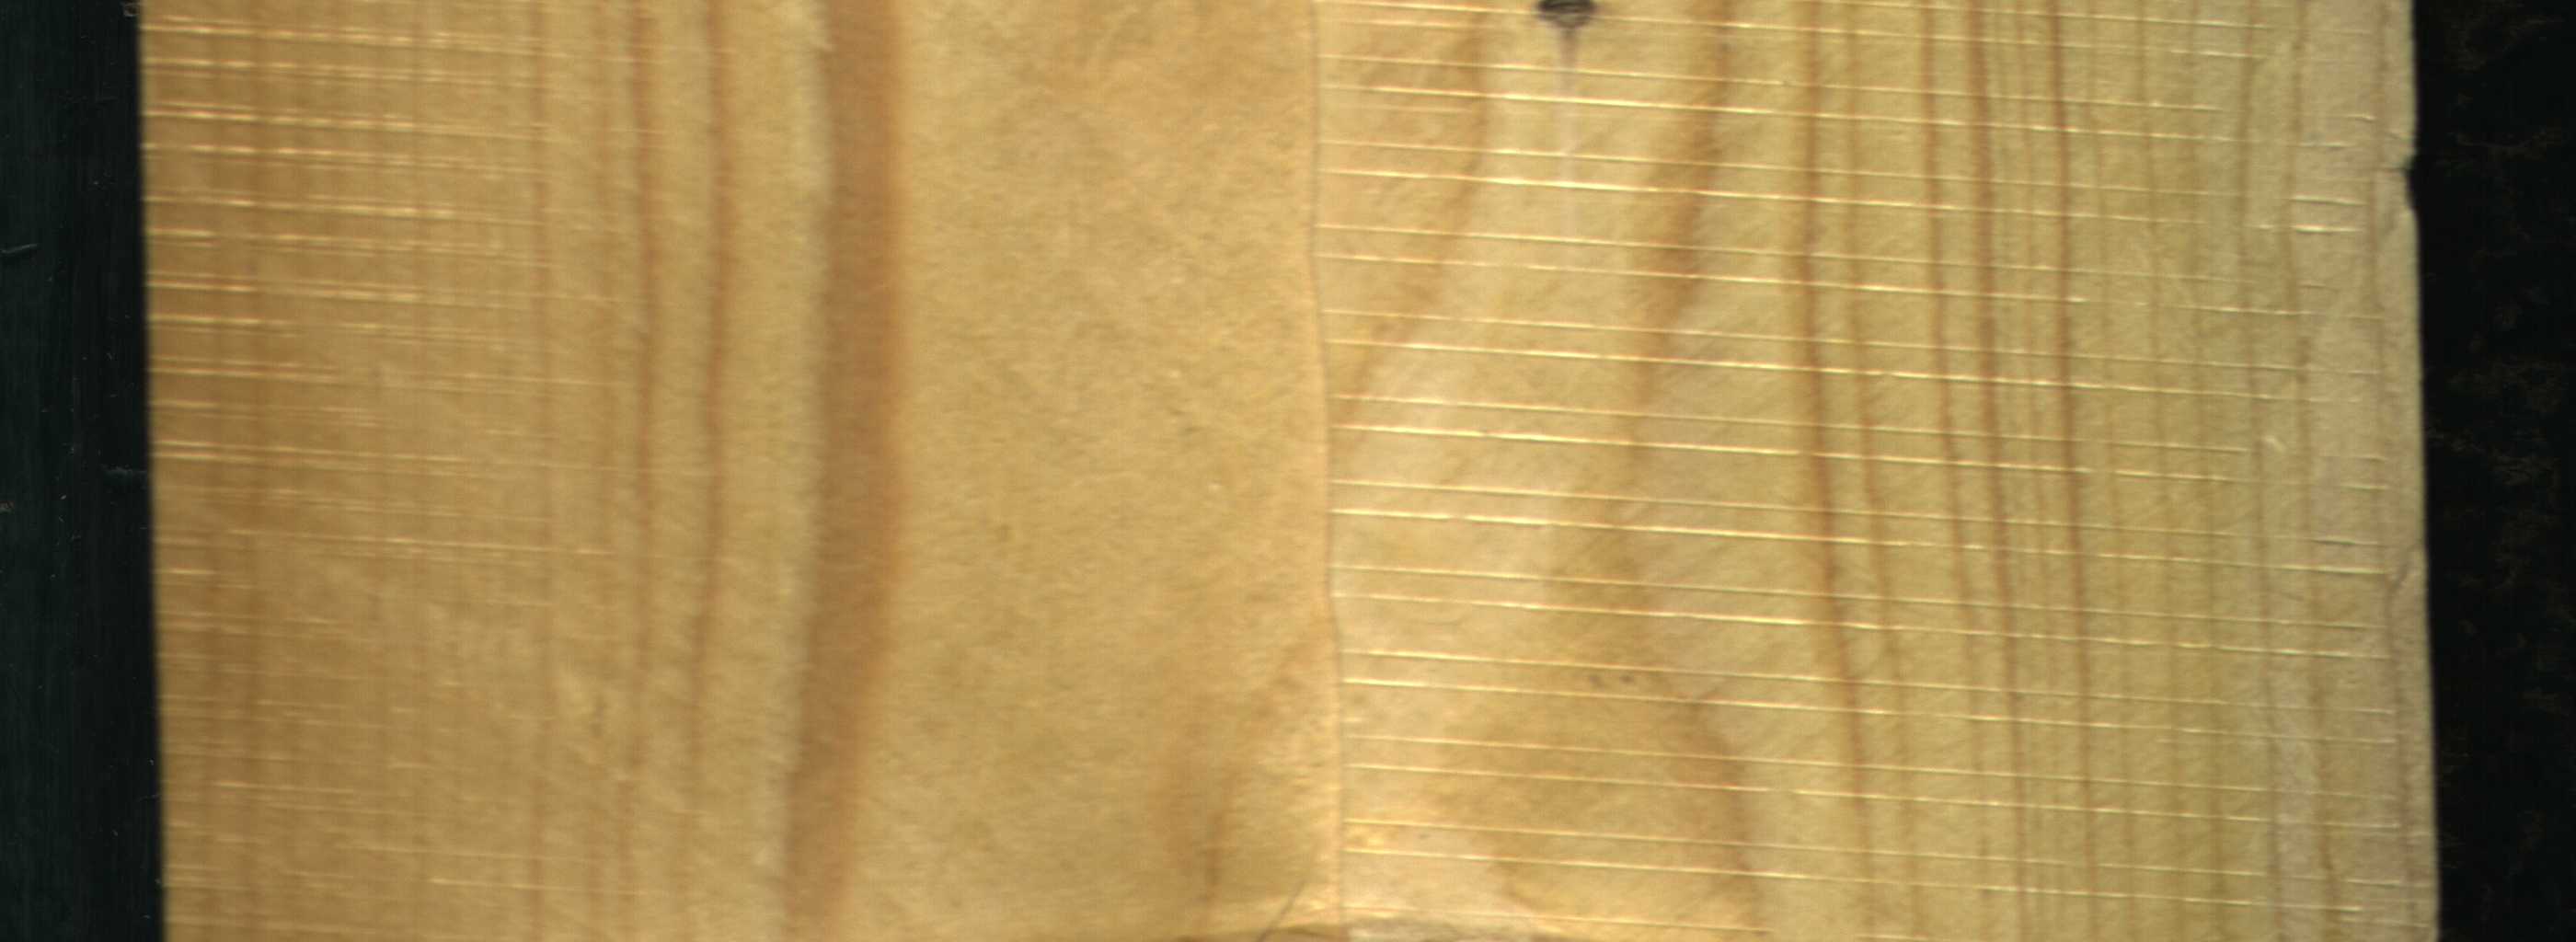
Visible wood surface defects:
Dead_Knot